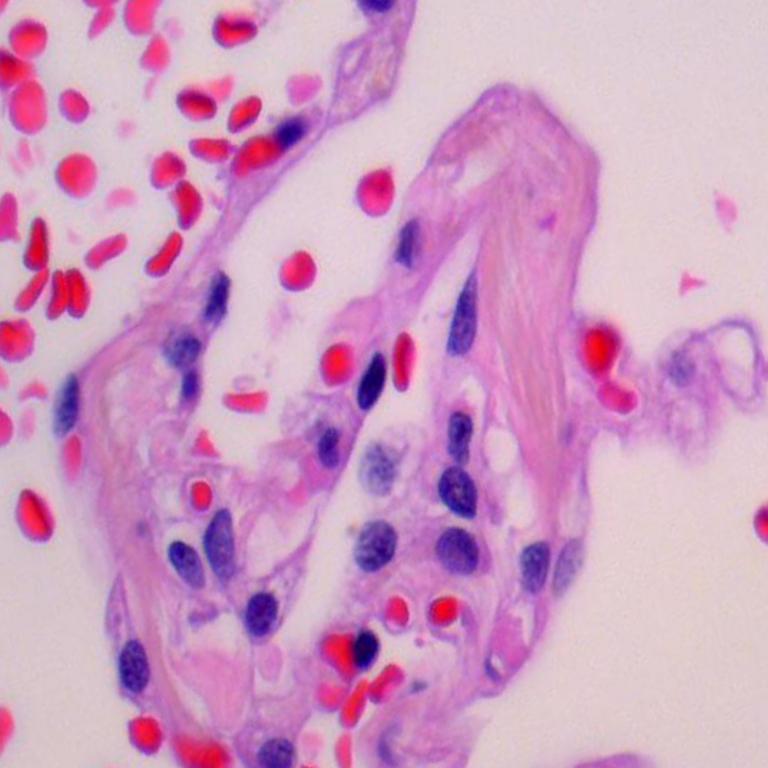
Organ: lung
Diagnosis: benign